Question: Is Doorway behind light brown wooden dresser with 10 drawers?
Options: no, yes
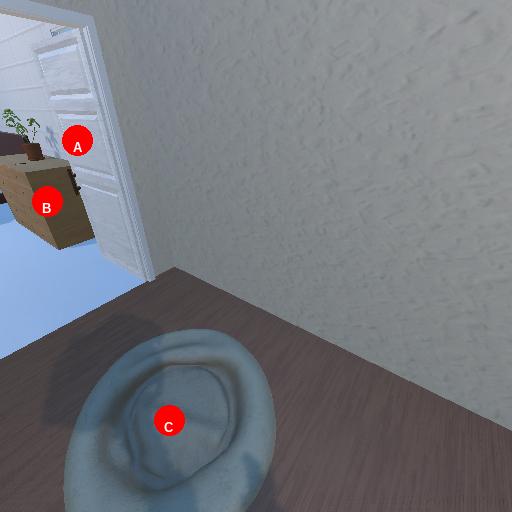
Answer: no